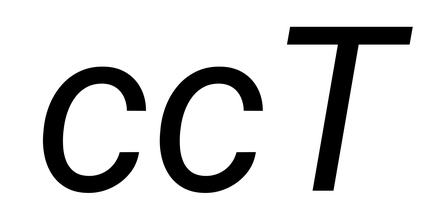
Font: Roboto-Italic_Italic